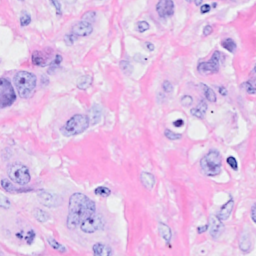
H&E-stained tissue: Breast